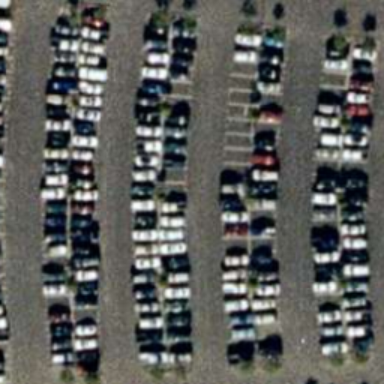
Lots of cars parked neatly in the parking lot .